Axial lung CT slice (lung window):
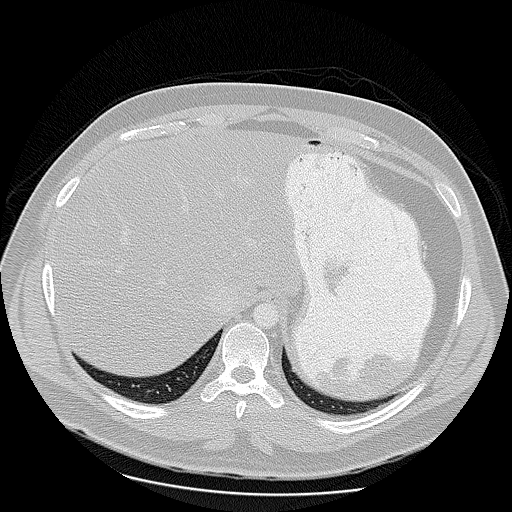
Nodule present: no